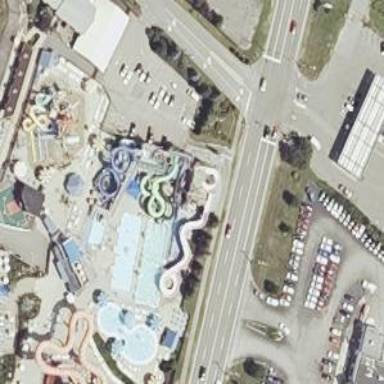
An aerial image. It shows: Water slide attraction.